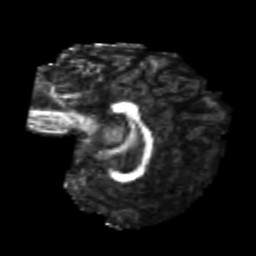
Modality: FA
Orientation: sagittal
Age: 21
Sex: female
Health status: healthy
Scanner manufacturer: philips
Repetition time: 7.387 s
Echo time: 0.08599 s